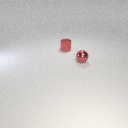
small red metal sphere to the right of small red metal cylinder